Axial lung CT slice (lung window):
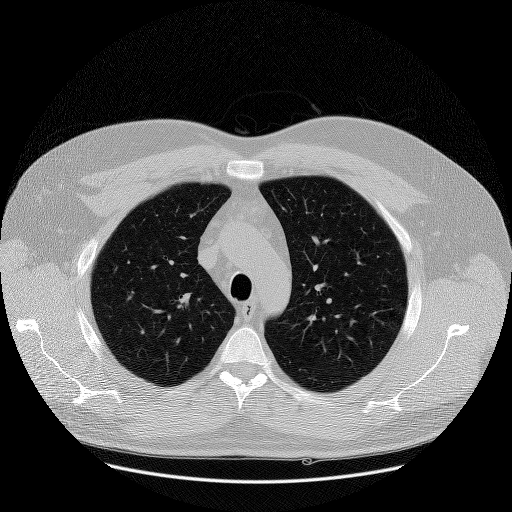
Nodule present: no